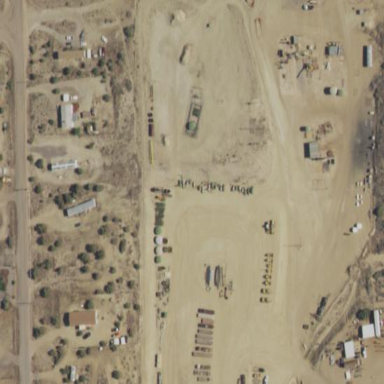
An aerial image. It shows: Industrial area dedicated to oil production or processing.